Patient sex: M
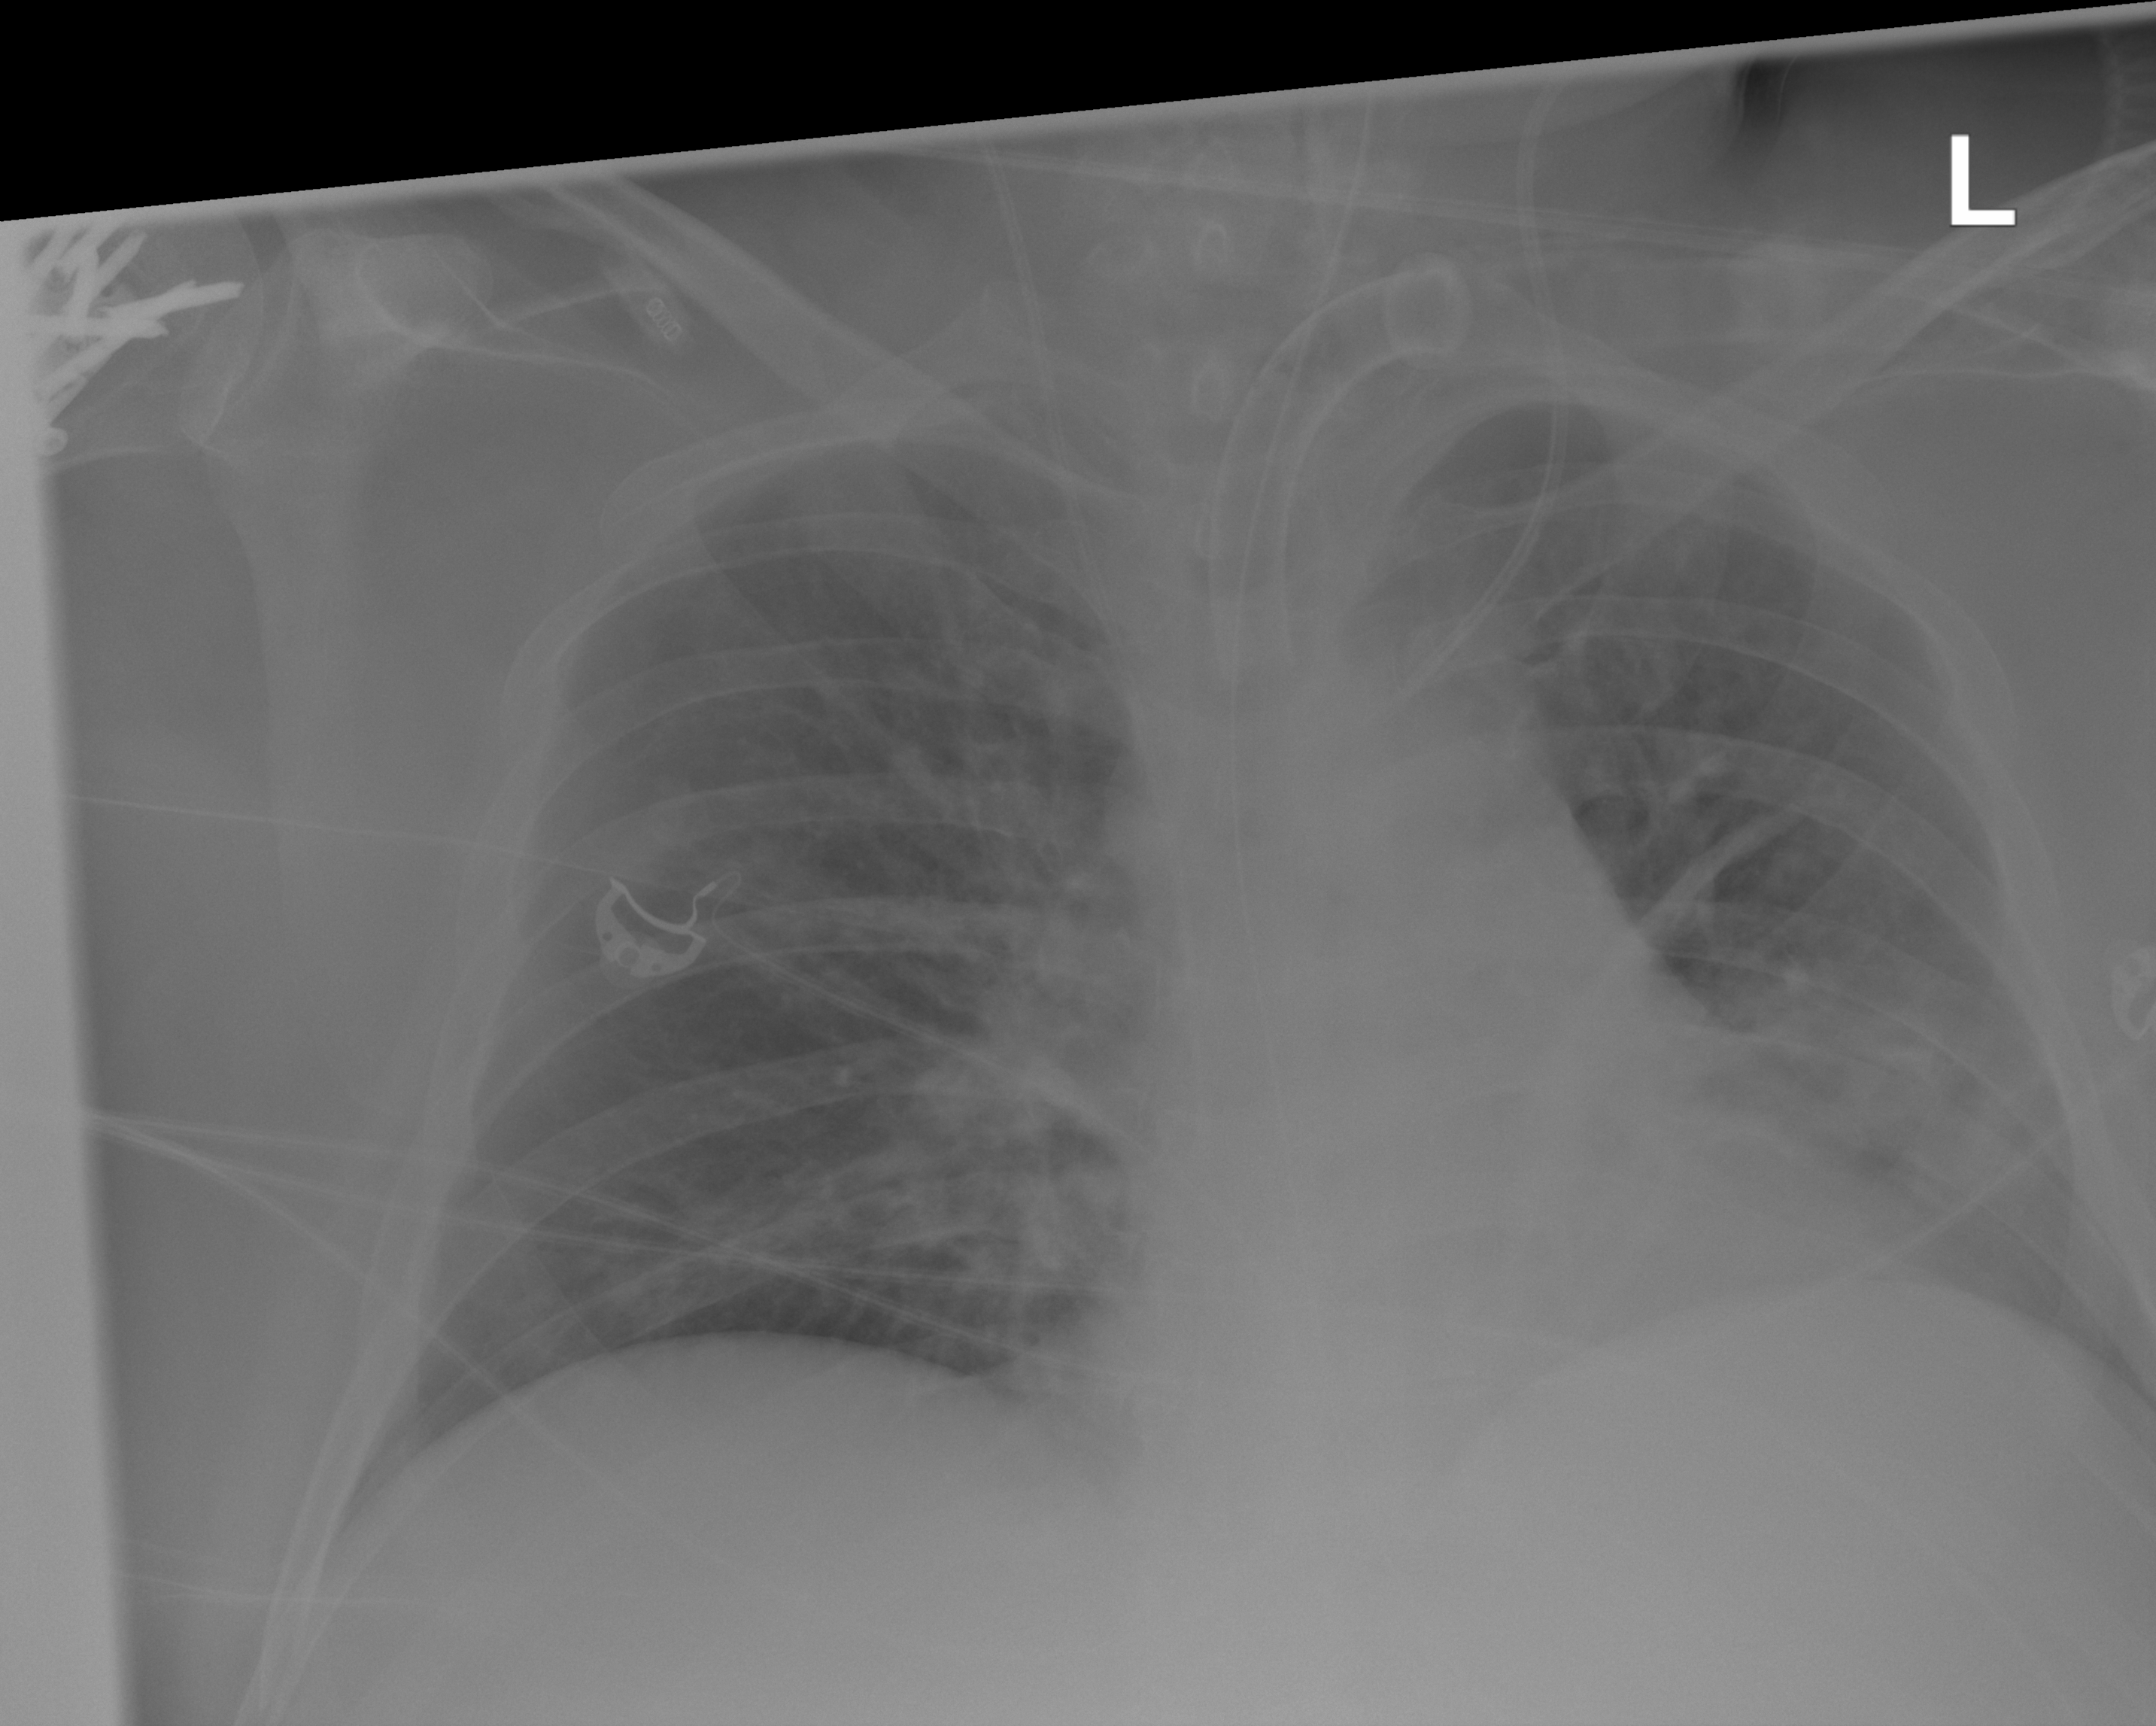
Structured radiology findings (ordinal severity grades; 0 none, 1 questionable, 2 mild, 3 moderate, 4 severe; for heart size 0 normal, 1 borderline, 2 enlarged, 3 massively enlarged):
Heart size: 0
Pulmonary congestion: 0
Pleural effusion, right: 0
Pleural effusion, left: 0
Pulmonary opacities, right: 2
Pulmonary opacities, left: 2
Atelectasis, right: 2
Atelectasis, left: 3